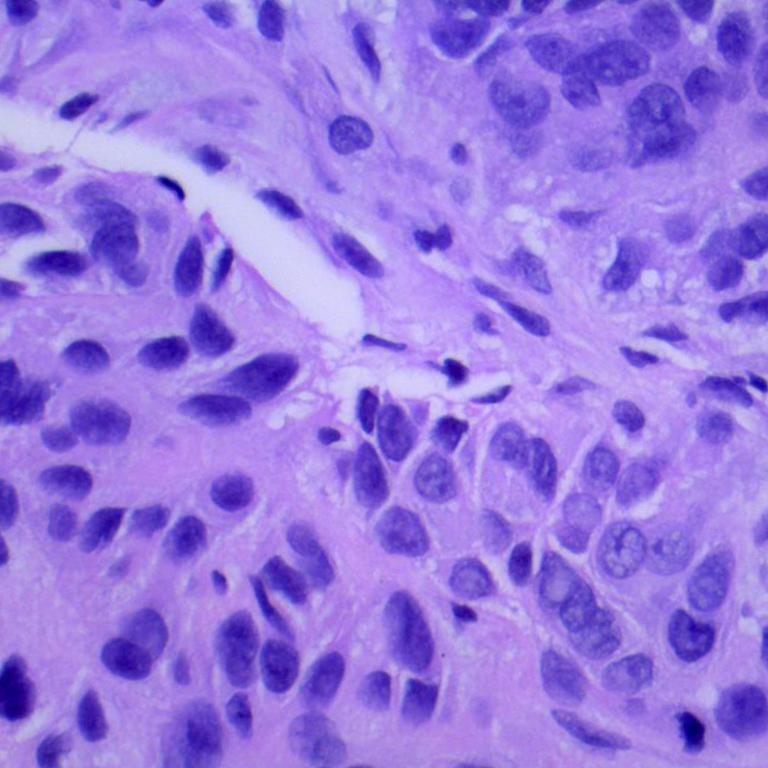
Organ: lung
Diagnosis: squamous carcinomas